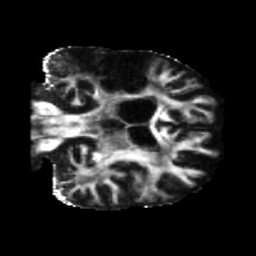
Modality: FA
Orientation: coronal
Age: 47
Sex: male
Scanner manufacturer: siemens
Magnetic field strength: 3 T
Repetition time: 5.25 s
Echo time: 0.08 s